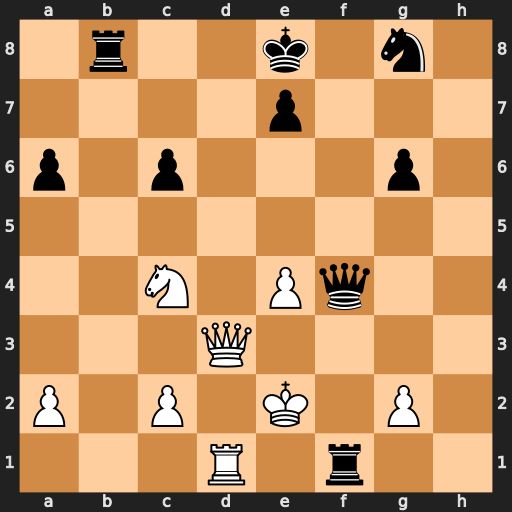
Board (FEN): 1r2k1n1/4p3/p1p3p1/8/2N1Pq2/3Q4/P1P1K1P1/3R1r2
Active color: w
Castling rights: -
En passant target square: -
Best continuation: Qd7+ Kf8 Rxf1 Qxf1+ Kxf1